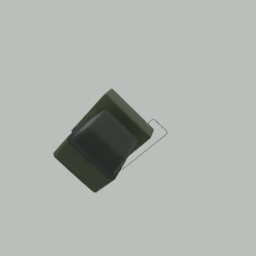
Label: electronics